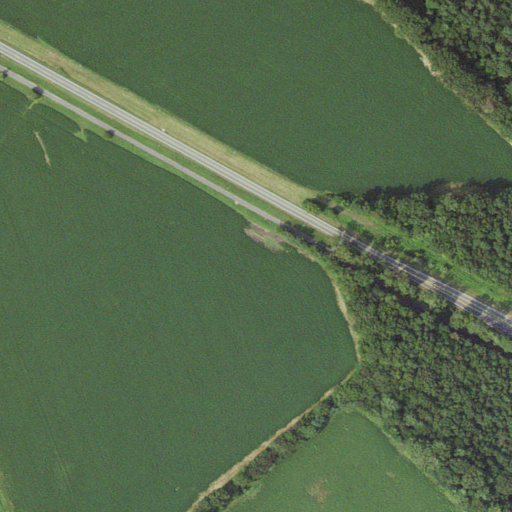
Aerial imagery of mountain in Virginia named Kimages Hill containing cultivated crops, woody wetlands, low intensity development, and open development